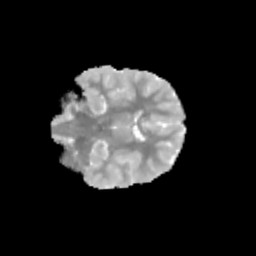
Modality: MD
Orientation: coronal
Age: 10
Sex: female
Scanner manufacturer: siemens
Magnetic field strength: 3 T
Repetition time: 3.8 s
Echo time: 0.07 s